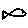
Label: fish